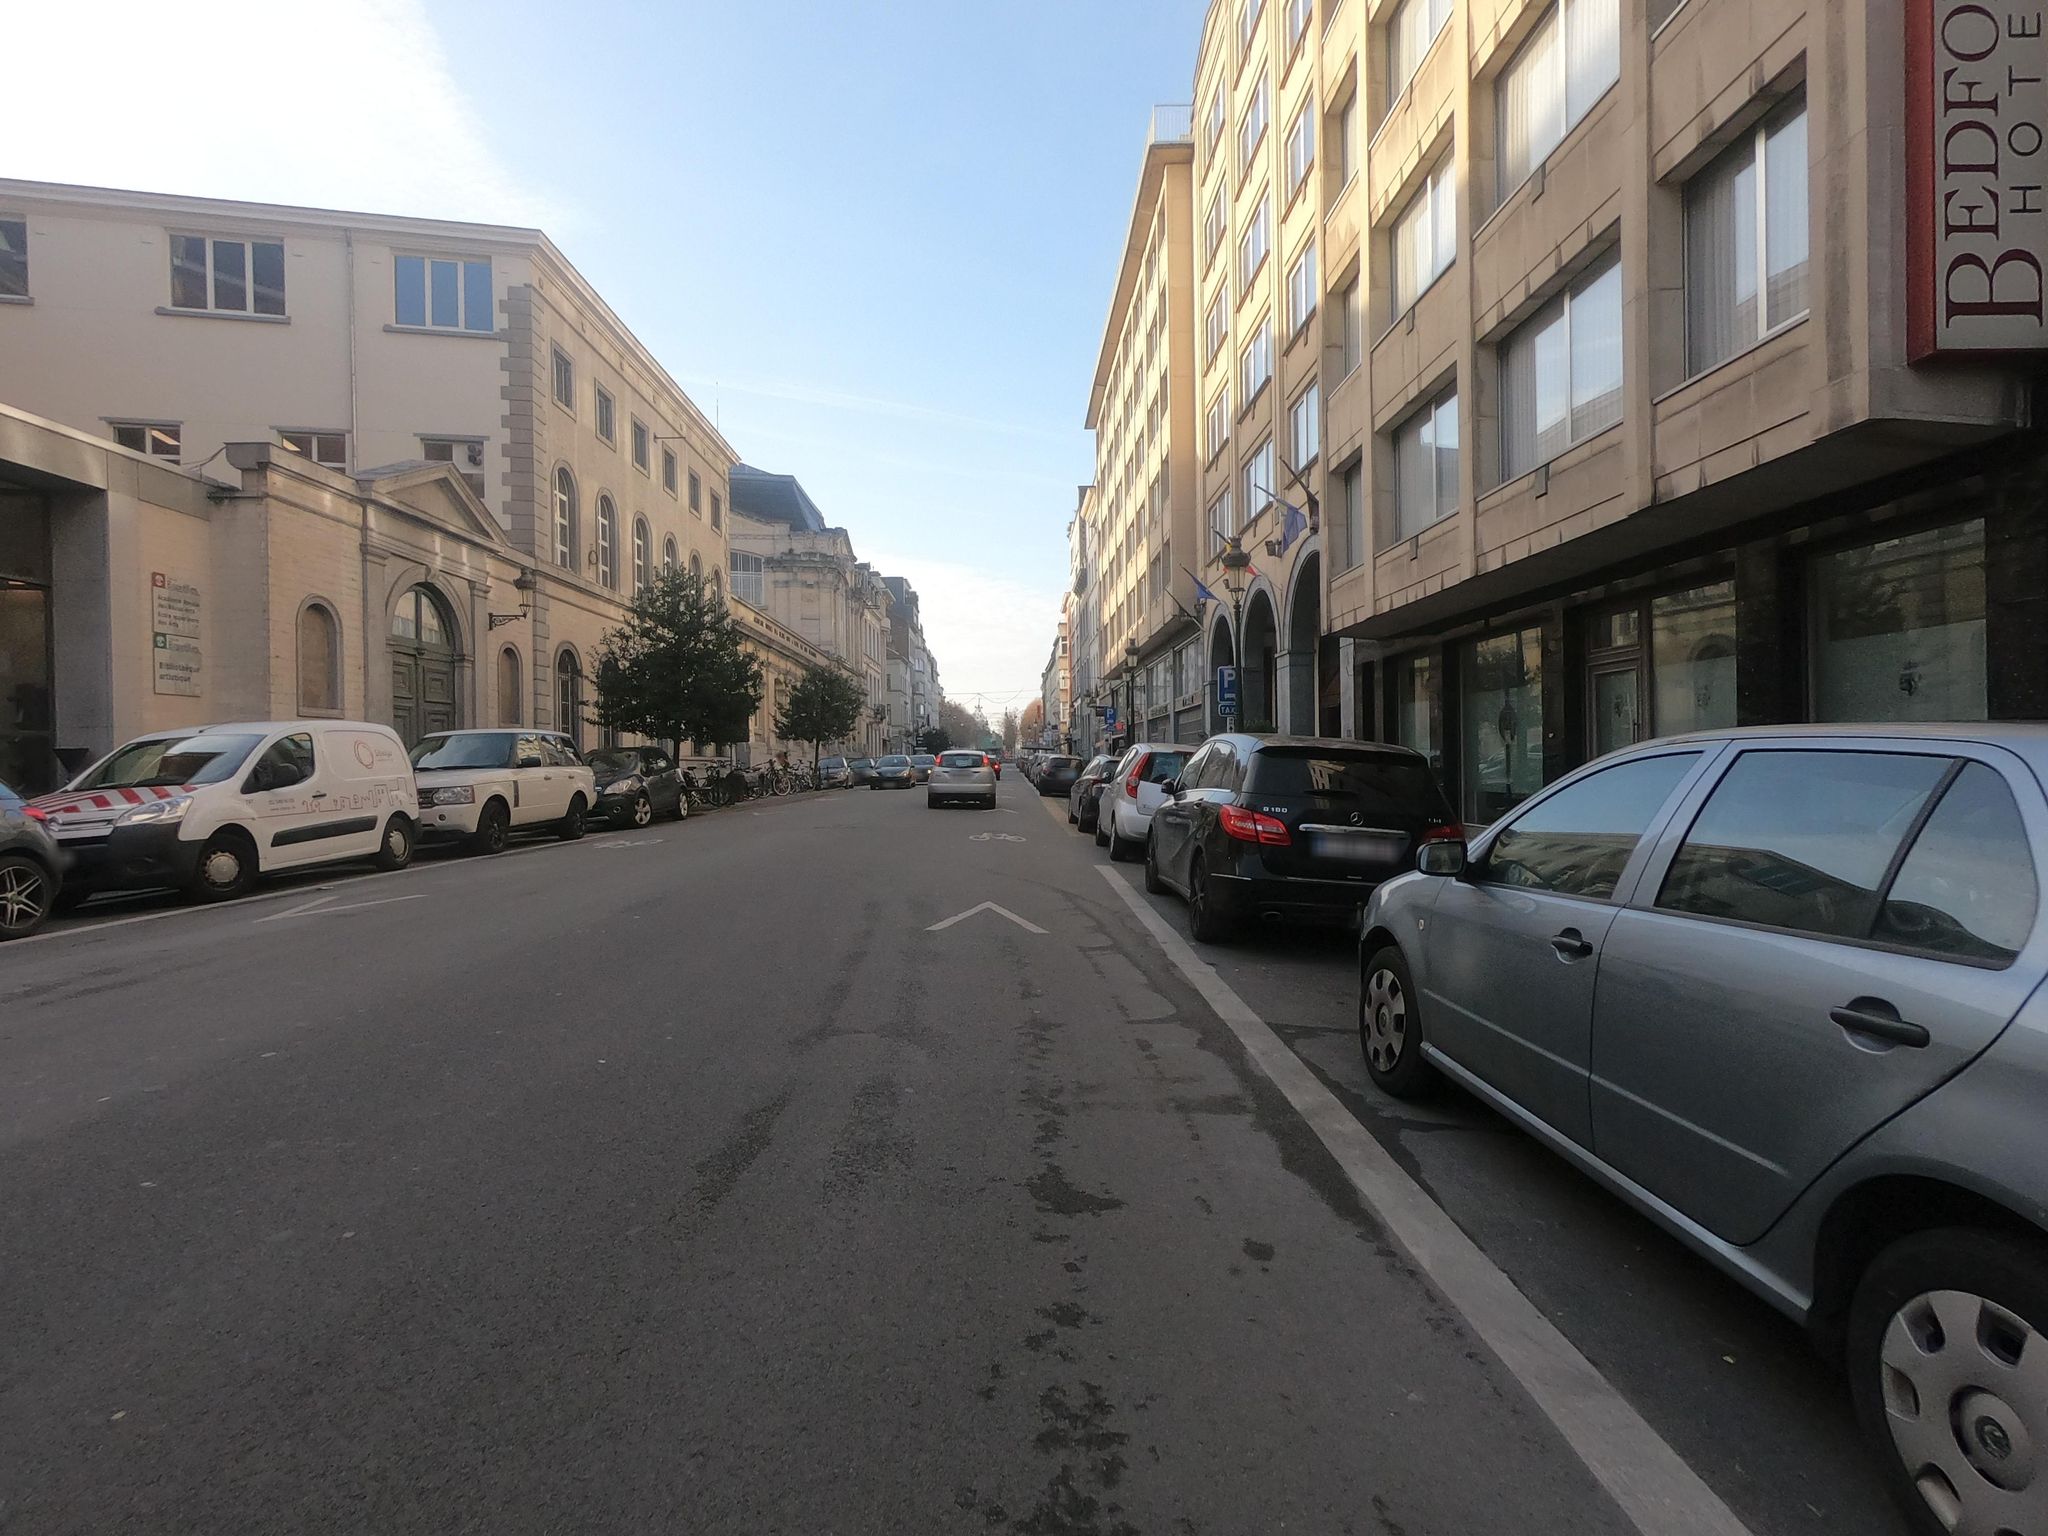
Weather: cloudy
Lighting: day
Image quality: good
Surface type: driving surface
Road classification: residential
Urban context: urban centre
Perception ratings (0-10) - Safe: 3.6, Lively: 8.43, Beautiful: 4.27, Boring: 1.82, Depressing: 3.4, Wealthy: 6.87